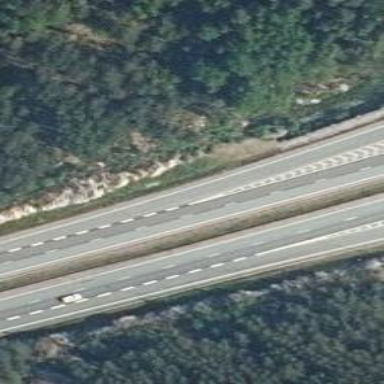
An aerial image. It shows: Asphalt motorway.